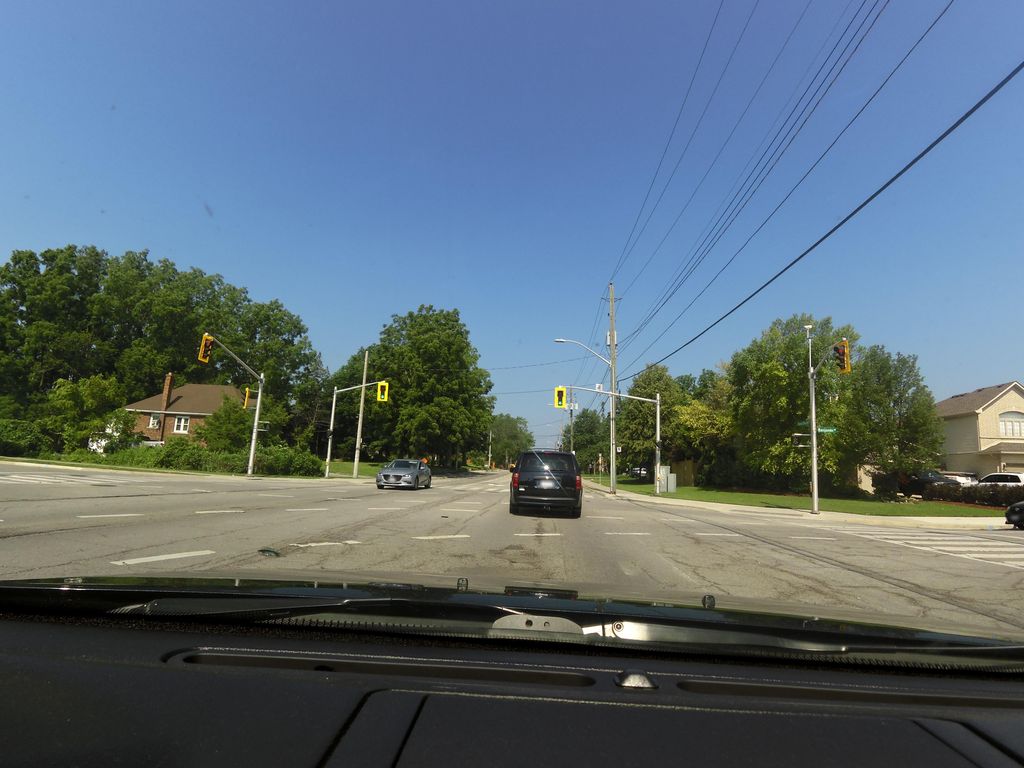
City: hamilton